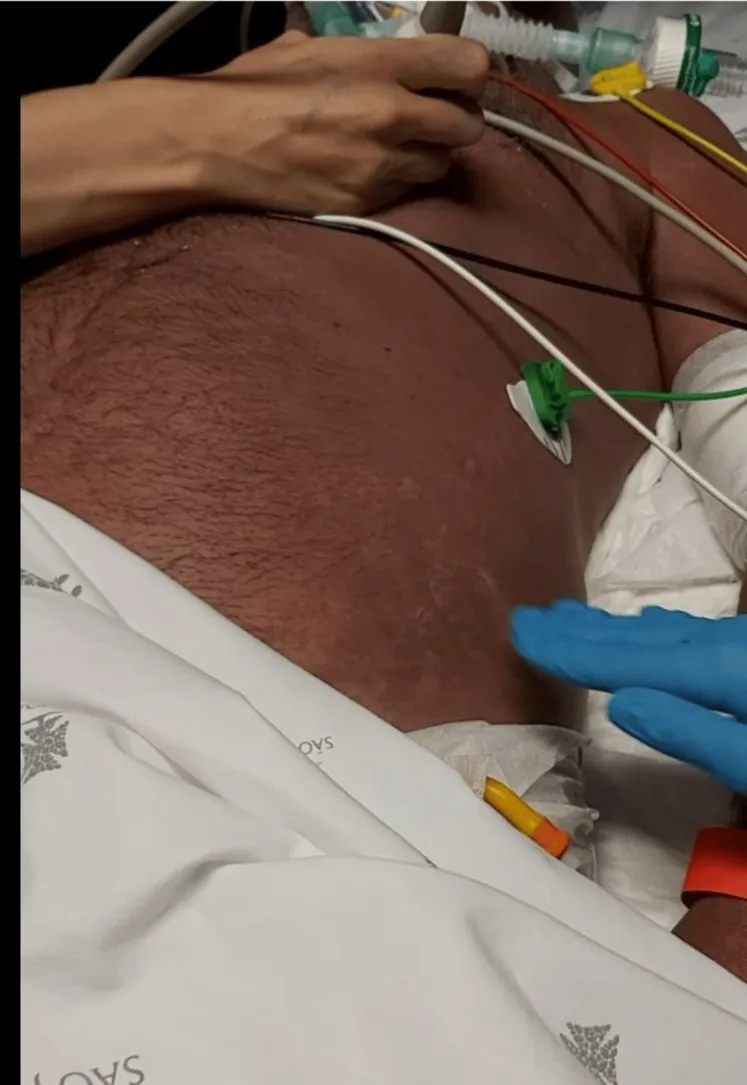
Diffuse, exuberant erythematous rash that blanches on pressure, a rare finding in streptococcal shock.
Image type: medical_photograph (skin_photograph)